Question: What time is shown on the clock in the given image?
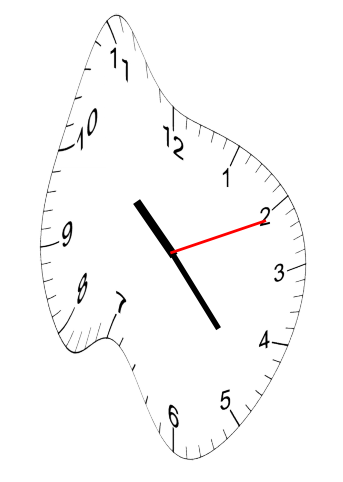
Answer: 10:23:11